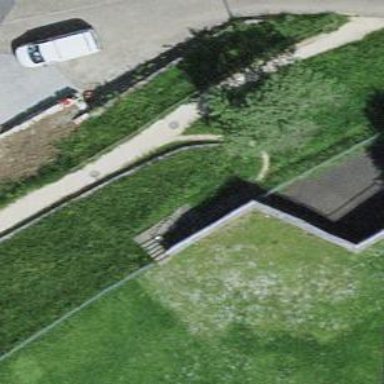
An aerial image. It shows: Set of steps on the road.